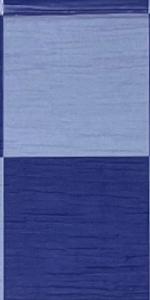
Label: Empty